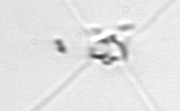
Label: Chaetoceros_didymus